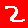
Digit: 2